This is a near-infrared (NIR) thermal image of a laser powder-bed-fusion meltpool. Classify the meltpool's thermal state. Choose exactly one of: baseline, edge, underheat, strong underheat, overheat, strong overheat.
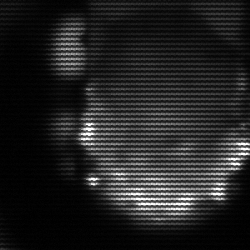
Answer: baseline